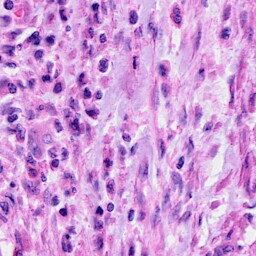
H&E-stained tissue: Cervix